Question: I need to extract information across different shapefiles for ~ 4 mio grid-cells of 1 ha. Currently I am using st_crop on each layer in a for-loop over all cells, but this runs forever. I thought to speed up the process in using a 'data.table'(DT)-sort-of-way to crop shapefiles by coordinates. Let's consider the example below, where I am looking for the extent of polygon edges in an area of interest:
'''
require(sf)
require(data.table)
require(ggplot2)
require(tidyverse)
# load shapefile
nc = st_read(system.file("shape/nc.shp", package="sf"))
# Define a bounding-box that mimic a mowing-window or area of interest
bb <- st_bbox(c(xmin= -79, xmax=-78,ymin= 34.5, ymax= 35.5))
# Commute 'nc' into some sort of data.table object for fast subsetting, in preserving object's integrity (i.e. same id to all points of a given polygon)
nobs <- mapview::npts(nc,by_feature=T)
NC <- data.table::data.table(id=rep(1:nrow(nc),nobs),st_coordinates(nc)[,1:2])
head(NC)
# Compare cropping methods amon
library(microbenchmark)
x = runif(100)
test <- microbenchmark(
crop_nc <- st_crop(nc,bb),
crop_NC <- NC[X >= bb[1] & X < bb[3] & Y>= bb[2] & Y < bb[4]]
)
print(test)
Unit: microseconds
expr min lq mean median uq max neval cld
crop_nc <PHONE>.<PHONE>.9472 <PHONE>.0865 16046.654 100 b
crop_NC 405.334 528.356 <PHONE> 576.996 <PHONE> 1295.361 100 a
There were 50 or more warnings (use warnings() to see the first 50)
'''
As expected, the DT-way of subsetting is faster. Let's now go from our DT-object back to as sf-object as follow:
'''
crop_NC_sf <- st_as_sf(crop_NC,coords=c("X","Y"),crs=st_crs(nc)) %>% group_by(id) %>% summarise(i=mean(id)) %>% st_cast("POLYGON")
'''
Now compare the perimet of polygon's included in our study area:
'''
sum(st_length(crop_nc),na.rm=T)
<PHONE> [m]
sum(st_length(crop_NC_sf),na.rm=T)
<PHONE> [m]
'''
Obviously not working very well...

- is there another way to speed up st_crop() - is there a way to recreate a polygon from points in preserving the 'original' order points are connected to each others?
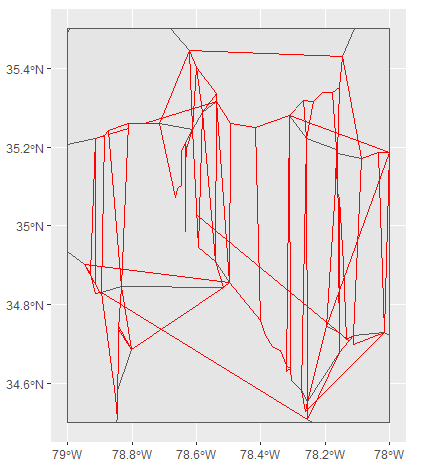
Answer: There is a little more to a proper intersection via 'st_intersects'(or 'st_crop') than just subsetting a bunch of coordinates. Below you will find a working solution for your example that is trying to answer both of your questions.
For question 1 I would suggest that identifying the polygons that intersect with the bbox before cropping them can in many cases speed up things quite a bit, especially if you have many polygons and the area of the bbox is small compared to the extent of the polygons area.
Regarding question 2, you can use package which provides methods to create sf objects from data.frames/data.tables etc.
Finally, I reshaped the timing code a little to better reflect what each of the steps need to do to provide similar output, thus making the comparison a lot fairer.
The final result of the 'data.table' way of things is different from the 'st_crop' as this approach only subsets coordinates to those inside the bbox, but does not insert the coordinates of the bbox at the appropriate position. This operation is likely costly, as we need to identify these correct positions. Therefore, you will get arbitrary shapes in the result, and thing may even break as you may likely produce invalid geometries.
In general, I'd stick with the 'st_crop' approach which will likely save you trouble later on. If your area of interest is big, has many polygons and the bbox you use is small in relation to the overall area, I expect that identifying the polygons that intersect with the bbox before doing the actual intersection will speed up things quite a bit.
'''
library(sf)
#> Linking to GEOS 3.6.1, GDAL 2.2.3, PROJ 4.9.3
library(mapview)
library(data.table)
library(ggplot2)
library(tidyverse)
library(sfheaders)
library(microbenchmark)
# load shapefile
nc = st_geometry(st_read(system.file("shape/nc.shp", package="sf")))
#> Reading layer 'nc' from data source 'C:\Users\Tim\R\win-library\3.5\sf\shape\nc.shp' using driver 'ESRI Shapefile'
#> Simple feature collection with 100 features and 14 fields
#> geometry type: MULTIPOLYGON
#> dimension: XY
#> bbox: xmin: -84.32385 ymin: 33.88199 xmax: -75.45698 ymax: 36.58965
#> epsg (SRID): 4267
#> proj4string: +proj=longlat +datum=NAD27 +no_defs
# Define a bounding-box that mimic a mowing-window or area of interest
bb <- st_bbox(c(xmin= -79, xmax=-78,ymin= 34.5, ymax= 35.5))
bb_sfc = st_as_sfc(bb)
st_crs(bb_sfc) <- st_crs(nc)
# Commute 'nc' into some sort of data.table object for fast subsetting, in preserving object's integrity (i.e. same id to all points of a given polygon)
nobs <- mapview::npts(nc,by_feature=T)
NC <- data.table::data.table(id=rep(1:length(nc),nobs),st_coordinates(nc)[,1:2])
head(NC)
#> id X Y
#> 1: 1 -81.47276 36.23436
#> 2: 1 -81.54084 36.27251
#> 3: 1 -81.56198 36.27359
#> 4: 1 -81.63306 36.34069
#> 5: 1 -81.74107 36.39178
#> 6: 1 -81.69828 36.47178
# Compare cropping methods amon
test <- microbenchmark(
sf_way = {
# identify subset of nc that intersects with bbox
isec = unlist(st_intersects(bb_sfc, nc))
crop_nc <- st_crop(nc[isec], bb_sfc)
},
dt_way = {
crop_NC <- NC[X >= bb[1] & X < bb[3] & Y>= bb[2] & Y < bb[4]]
crop_NC_sf <- sfheaders::sf_polygon(crop_NC, "X", "Y", polygon_id = "id")
st_crs(crop_NC_sf) = st_crs(nc)
}
)
print(test)
#> Unit: milliseconds
#> expr min lq mean median uq max neval cld
#> sf_way 4.270801 4.492551 4.945424 4.828702 5.051951 8.666301 100 b
#> dt_way 3.101400 3.442551 3.705610 3.593301 3.887202 8.270801 100 a
sum(st_length(crop_nc),na.rm=T)
#> <PHONE> [m]
sum(st_length(crop_NC_sf),na.rm=T)
#> 975793 [m]
mapview(st_bbox(crop_nc)) + crop_NC_sf
'''

<URL>